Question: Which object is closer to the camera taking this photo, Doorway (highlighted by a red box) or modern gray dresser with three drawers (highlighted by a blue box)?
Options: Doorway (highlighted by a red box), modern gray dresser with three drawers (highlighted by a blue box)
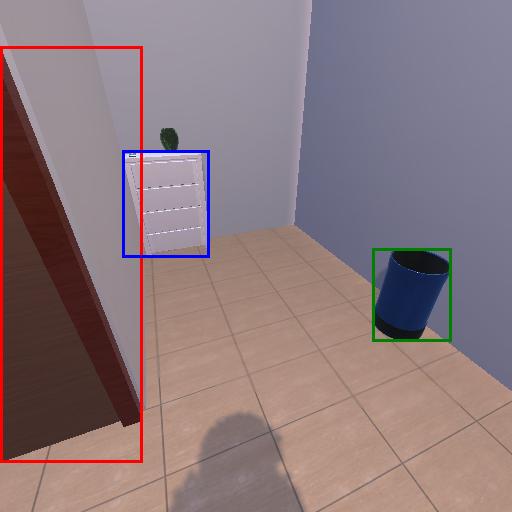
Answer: Doorway (highlighted by a red box)